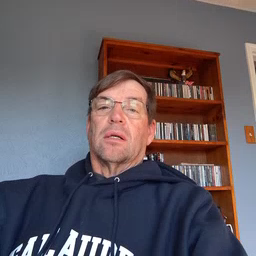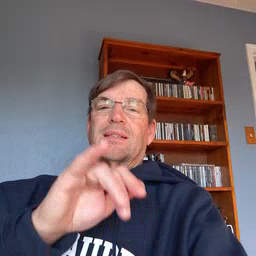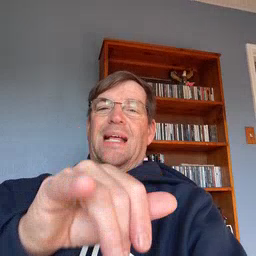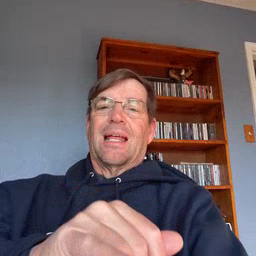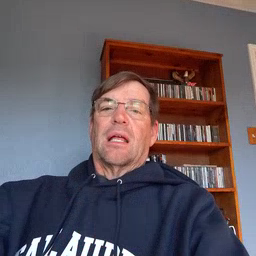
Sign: stay